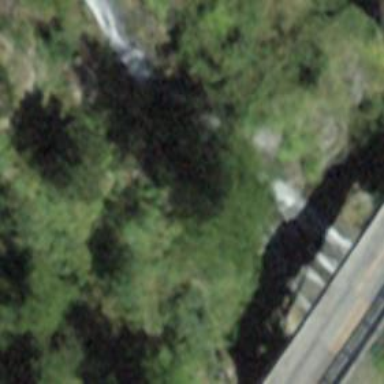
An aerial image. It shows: Beautiful waterfall.